Question: Why doesn't .locmidcontent position the set of element (form)?
'''
<div class="locmidcontent">
<form action="#" method="GET">
<ul>
<li>
<label>Country</label>
<select>
<option>ABC</option>
</select>
</li>
<li>
<label>Region</label>
<select>
<option>XYZ</option>
</select>
</li>
<li>
<label>City</label>
<select>
<option>COM</option>
</select>
</li>
<li>
<input value="View" type="submit">
</li>
</ul>
</form>
</div>
'''
'''
.container {
width: 980px;
margin: 0 auto;
}
/* DOESN'T WORK */
.locmindcontent {
margin-right: 200px;
margin-top: 200px;
}
.locmidcontent ul li{
display: inline;
padding-right: 20px;
}
'''

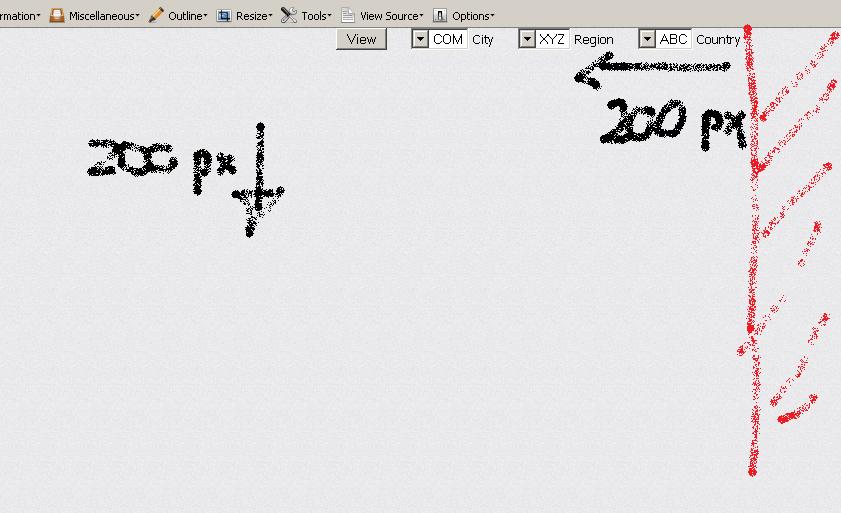
Answer: It could be the fact that it says '.locmindcontent' instead of '.locmidcontent' in your CSS Change the name and try again.